Here is the time-frequency representation (spectrogram) of a rolling-element bearing's vibration measurement. What is the most likely bearing condition (normal, inner_race, outer_race, ball)?
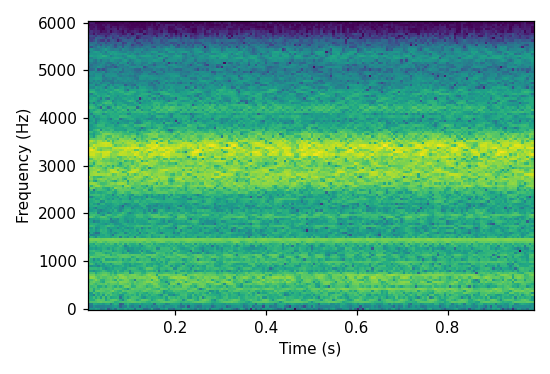
Answer: ball